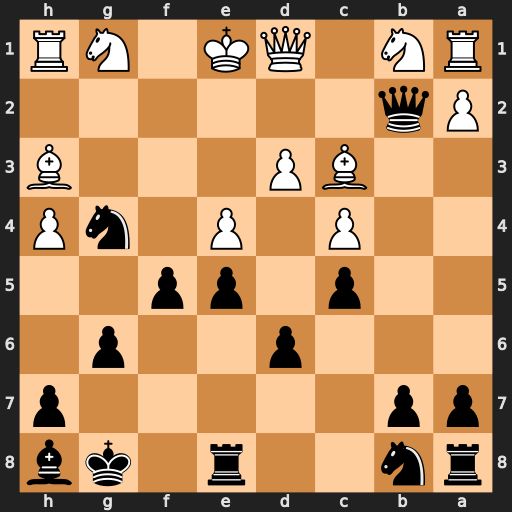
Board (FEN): rn2r1kb/pp5p/3p2p1/2p1pp2/2P1P1nP/2BP3B/Pq6/RN1QK1NR
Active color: b
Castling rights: KQ
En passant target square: -
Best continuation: Qf2#